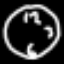
Label: clock